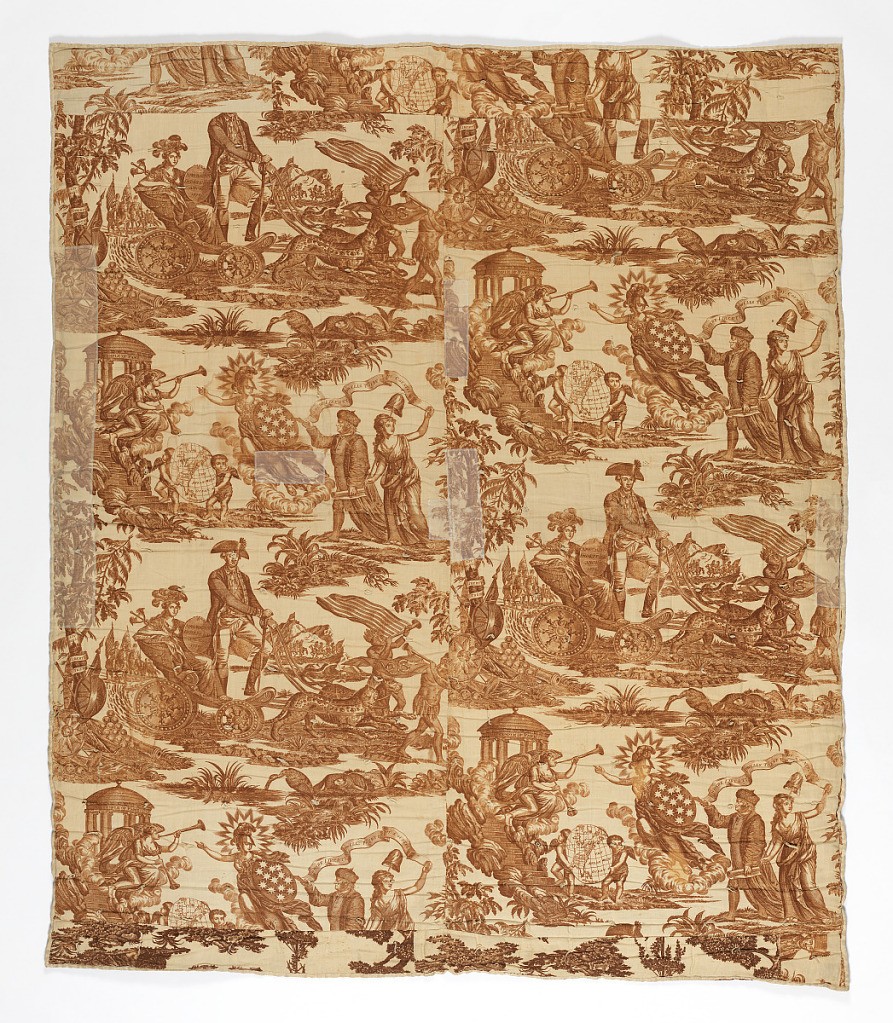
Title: Quilt
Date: ca. 1780
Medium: cotton Technique: copperplate printed on plain weave
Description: Obverse is comprised of two pieces of toile. The design is known as "The Victory of Washington" or "The Apotheosis of Franklin." Reverse is made of three pieces of toile depicting rural festivities, including a maypole dance. Bound on the edges with white tape.